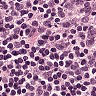
Metastatic tissue present: no